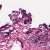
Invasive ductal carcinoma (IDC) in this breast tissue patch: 0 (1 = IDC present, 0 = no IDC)